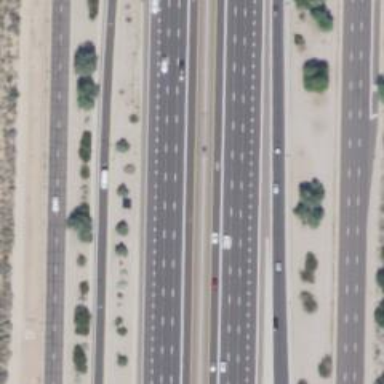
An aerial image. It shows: Asphalt motorway.